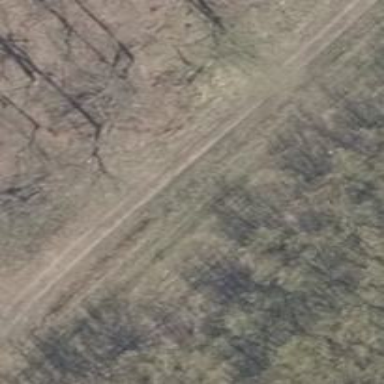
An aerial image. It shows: Track road with grade3 tracktype.